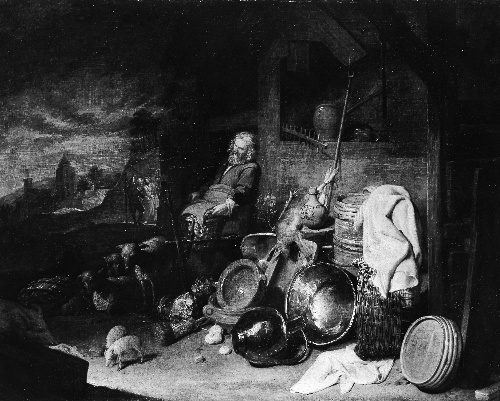
Title: The Yard of the Inn at Emmaus
Artist: David Ryckaert III
Artist bio: Flemish, 1612–1661
Object type: Painting
Classification: Paintings
Medium: Oil on canvas
Dimensions: 35 5/8 x 45 3/8 in. (90.5 x 115.3 cm)
Department: European Paintings
Credit line: Purchase, 1871
Accession year: 1871
Repository: Metropolitan Museum of Art, New York, NY
Tags: Rabbits|Men|Pigs